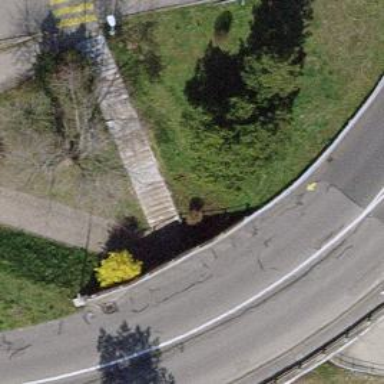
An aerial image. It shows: Tunnel path with asphalt surface.